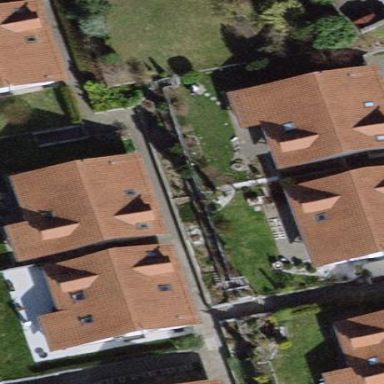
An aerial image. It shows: Detached building.